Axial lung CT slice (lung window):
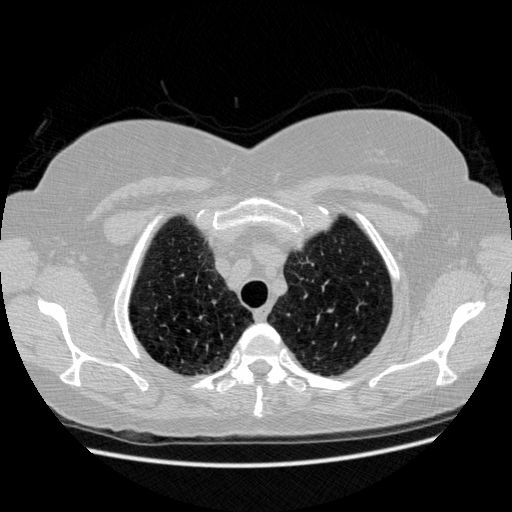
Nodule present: no